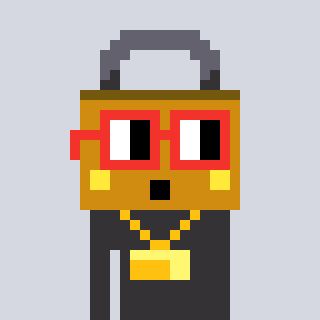
a pixel art character with square red glasses, a lock-shaped head and a grayscale-colored body on a cool background